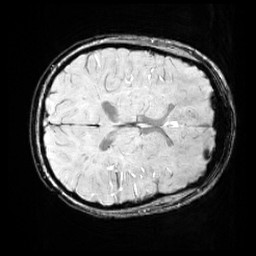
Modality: SWI
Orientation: axial
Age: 10
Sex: female
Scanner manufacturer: siemens
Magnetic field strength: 3 T
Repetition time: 0.027 s
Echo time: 0.02 s